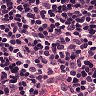
Metastatic tissue present: no